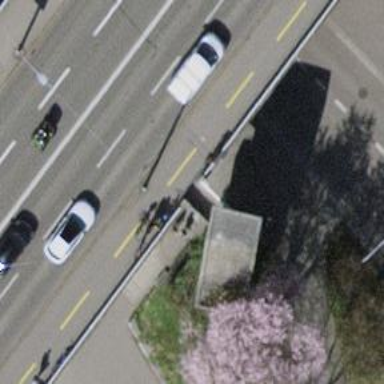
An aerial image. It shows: Bridge with asphalt surface used as cycleway.